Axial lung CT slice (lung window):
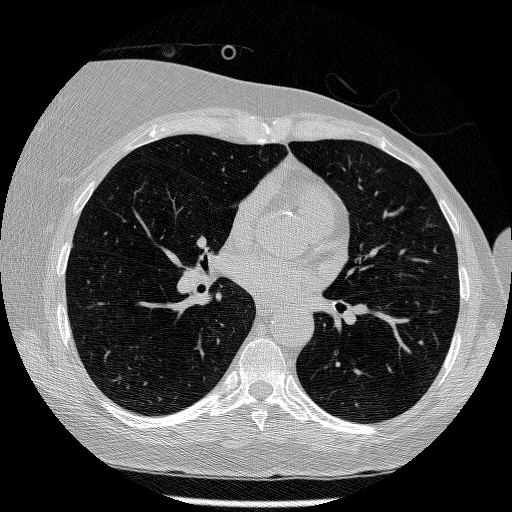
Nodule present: no